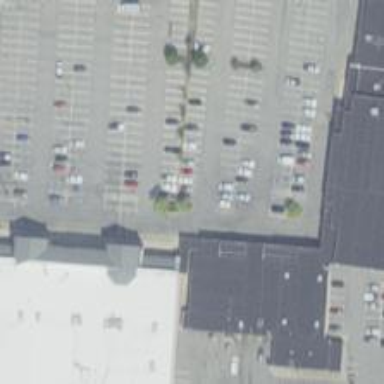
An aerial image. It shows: Parking space.